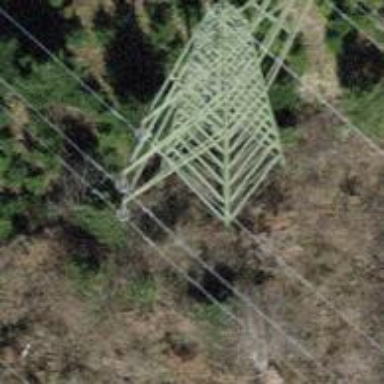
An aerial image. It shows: Power tower.